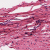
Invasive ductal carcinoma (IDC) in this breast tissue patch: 0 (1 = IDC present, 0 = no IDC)